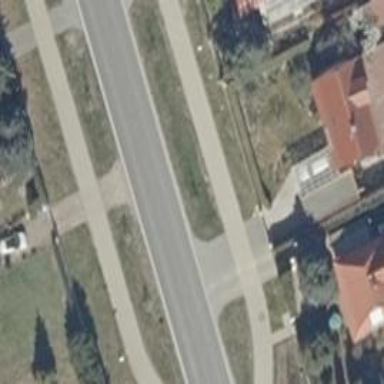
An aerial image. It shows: Driveway leading to service road.